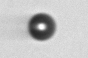
Label: bead